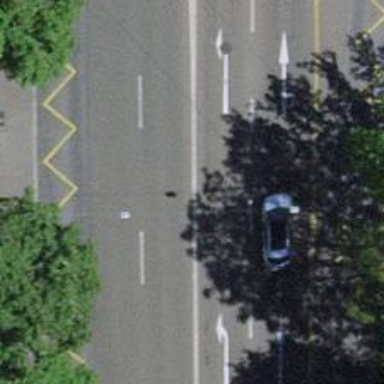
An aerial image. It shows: Secondary road with asphalt surface and sidewalks on both sides. There is cycleway for sharing with buses on the left side.